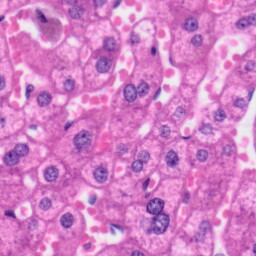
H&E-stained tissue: Liver